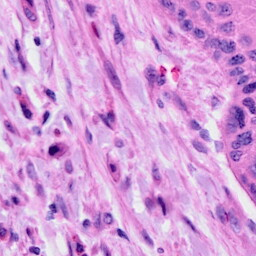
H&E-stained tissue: Cervix